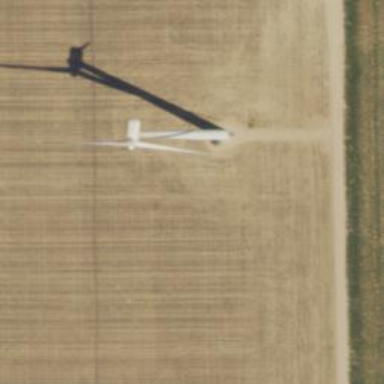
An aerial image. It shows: Wind generator powered by wind. The generator type is horizontal axis and it uses wind turbines.